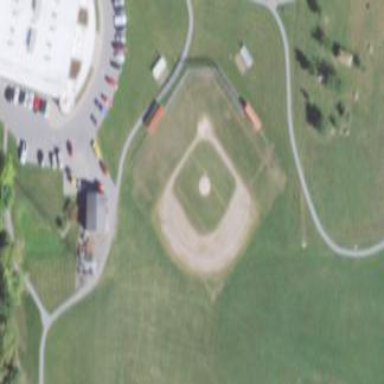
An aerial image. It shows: Baseball pitch for leisure and sports activities.